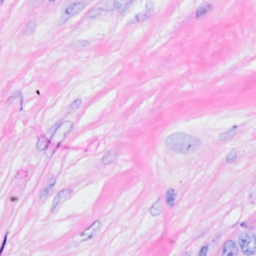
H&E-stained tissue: Breast